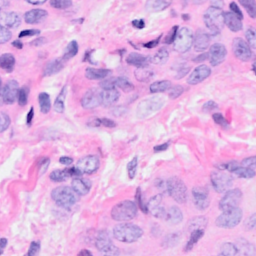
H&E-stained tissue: Breast